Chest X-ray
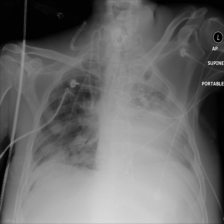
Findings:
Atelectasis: negative
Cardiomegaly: negative
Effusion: negative
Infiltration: positive
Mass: negative
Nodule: positive
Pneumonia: negative
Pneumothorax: negative
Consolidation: negative
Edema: negative
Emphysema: negative
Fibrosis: negative
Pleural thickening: negative
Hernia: negative